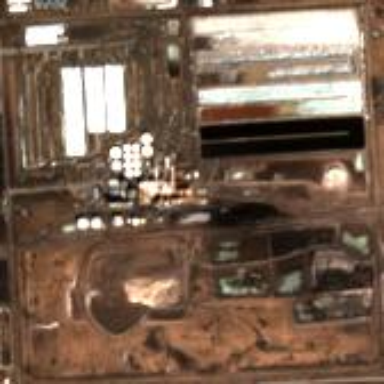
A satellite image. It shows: Industrial area.